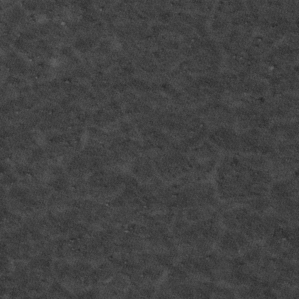
Label: frost